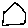
Label: hexagon